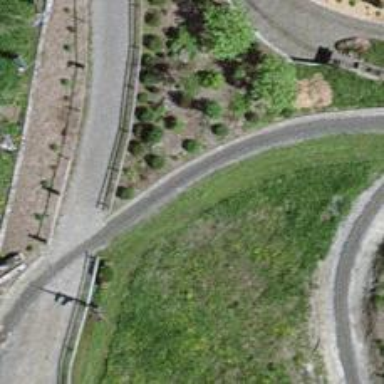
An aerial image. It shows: Miniature railway with single track.